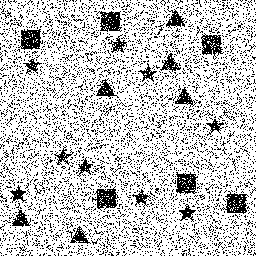
Squares: 6
Triangles: 6
Stars: 9
Total shapes: 21